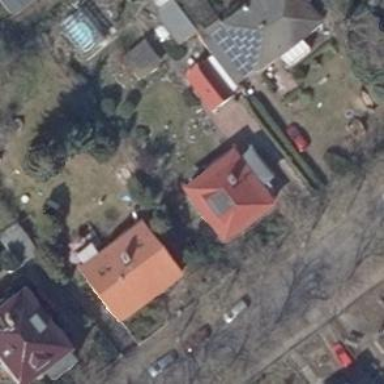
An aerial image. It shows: Residential building with hipped roof.